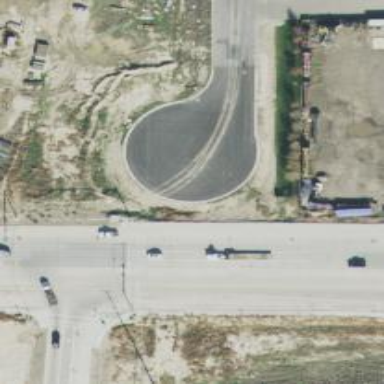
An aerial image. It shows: Circle designated as turning point on the road.